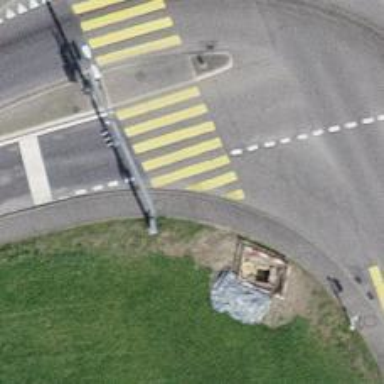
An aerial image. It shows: Kerb barrier.